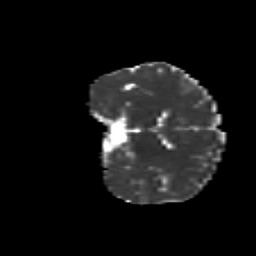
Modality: MD
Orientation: coronal
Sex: male
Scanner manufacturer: siemens
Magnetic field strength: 3 T
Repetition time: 5 s
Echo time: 0.071 s